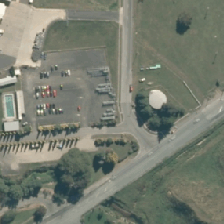
Land cover: urban_build_up